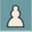
Piece: wP